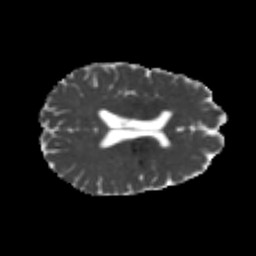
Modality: MD
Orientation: axial
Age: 22
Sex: female
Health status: healthy
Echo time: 0.074 s